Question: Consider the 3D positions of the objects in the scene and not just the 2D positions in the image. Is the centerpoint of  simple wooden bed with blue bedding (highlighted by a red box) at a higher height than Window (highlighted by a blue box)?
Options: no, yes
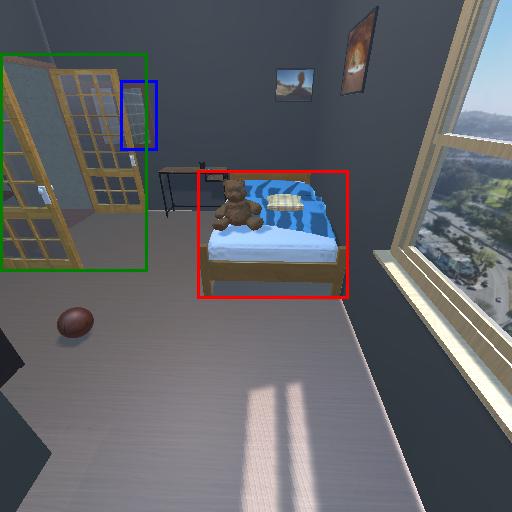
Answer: no